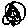
Label: triangle